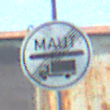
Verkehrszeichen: EndeMautpflicht
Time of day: MorningAfternoon
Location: Outdoor (Suburban)
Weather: Clear
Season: NotSpecified
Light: Natural